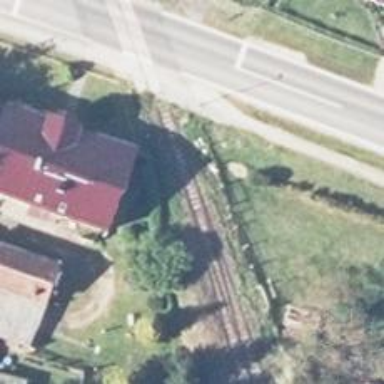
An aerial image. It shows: Railway switch.